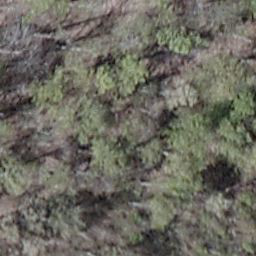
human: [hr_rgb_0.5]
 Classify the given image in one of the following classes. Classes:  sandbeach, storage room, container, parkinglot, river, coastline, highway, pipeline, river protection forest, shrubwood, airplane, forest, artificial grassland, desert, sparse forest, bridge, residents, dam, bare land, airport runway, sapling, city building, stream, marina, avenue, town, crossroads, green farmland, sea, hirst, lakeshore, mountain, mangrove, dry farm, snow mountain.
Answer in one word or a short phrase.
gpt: shrubwood